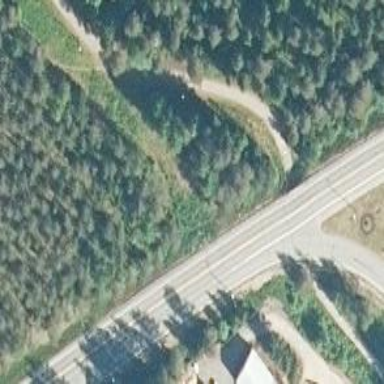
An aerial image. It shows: Asphalt road designated as trunk highway.